Question: I've added a UIView as a sub view of a navigation bar and resized it to look like a tool bar.
- - -
I'd prefer to create these buttons and doing all the editing in interface builder. Is this possible?
'''
@interface MyCollectionViewController () <UIScrollViewDelegate>
@property (nonatomic, weak) UIView *filterBar;
@end
@implementation MyCollectionViewController
- (void)viewDidAppear:(BOOL)animated
{
[super viewDidAppear:animated];
UIView *filterBar = [[UIView alloc] initWithFrame:CGRectMake(0, 42, self.view.frame.size.width, self.navigationController.navigationBar.frame.size.height)];
[[[self navigationController] navigationBar] addSubview:filterBar];
[filterBar setBackgroundColor:[[UIColor whiteColor] colorWithAlphaComponent:0.9f]];
[filterBar setTag:1];
}
'''
My buttons will be like select buttons that trigger UIActionSheet instances or push other controllers onto the top of the stack where I can provide an interface for carrying out an action e.g. refining types of clothes then searching.

Anyway the is this possible, can I link the view I created in code above up in interface builder and work on it visually rather than in code?
Thanks for your time.
Kind regards
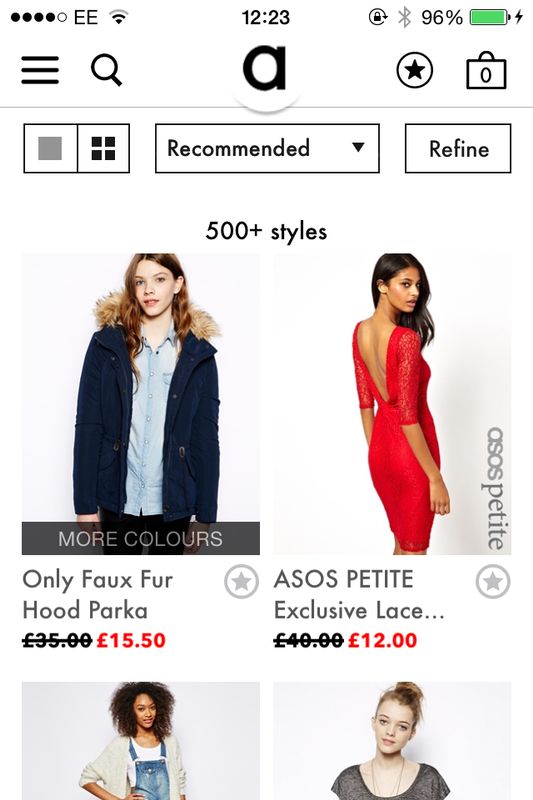
Answer: Short answer: you can't really...
Storyboards/IB don't allow much customization of UINavigationBar aside from setting title and left/right barButtonItems. Most of what (it seems like) you want to do has to be done in code using a custom UIView subclass.
Longer answer:
To use the standard UINavigationBar, your menu, search, star & suitcase(?) icons at the top would need to be added as arrays of barButtonItems set to the left & right sides. This can only be done in code (you use a segmented control but need to customize appearance in code anyway).
See 2nd response here for an example: <URL>
For the 2nd "filter" row, looks like it would have to be a separate view created & added separately as you've already done, but ideally an instance of a custom UIView subclass. You can't expand/add that many things to the navigation bar in IB.
Create a new UIView subclass. Then in IB drag out/resize a UIview and set it to be your custom class. You could then drag out items to sort of approximate your design.
The issue is that IB only has stock UIKit items and options for customizing them can be limited.
- The collection view toggle be a segmented control, but you
can only change/remove the default blue-rounded border in code, so
you're not saving any work.- Your middle "filter" dropdown would have to be a UIPickerView
(spinner), or perhaps a UITableView subclass. Either of these you'd
have to code a bunch of separately anyway.- The right-side "refine" button could be just a simple UIButton w/a
label. You'd have to change the default color & add a border in code or w/a custom image anyway (since iOS7 removed button borders).
You really might as well code it. IB isn't going to save much time or energy for this many custom elements...